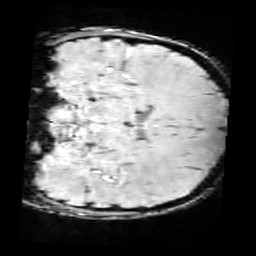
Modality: SWI
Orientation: coronal
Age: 9
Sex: male
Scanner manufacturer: siemens
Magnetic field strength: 3 T
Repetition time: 0.027 s
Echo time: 0.02 s